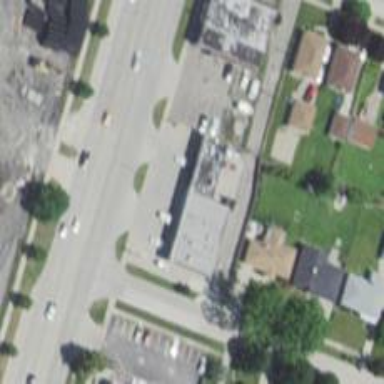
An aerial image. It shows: Alley classified as service road.